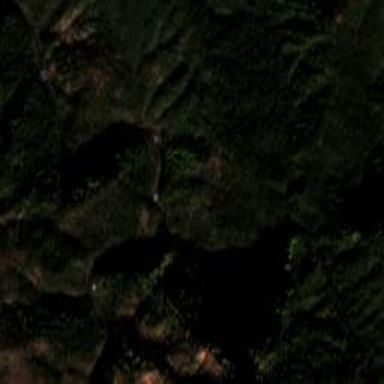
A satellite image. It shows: Forest area.